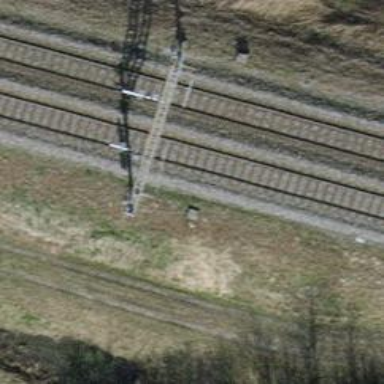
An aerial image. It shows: Railway milestone.